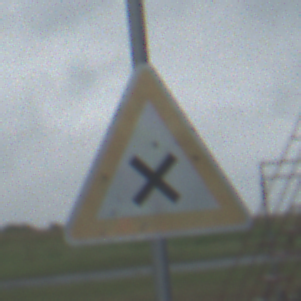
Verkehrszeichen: KreuzungOderEinmuendung
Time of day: Midday
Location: Outdoor (Suburban)
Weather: Overcast
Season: NotSpecified
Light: Natural